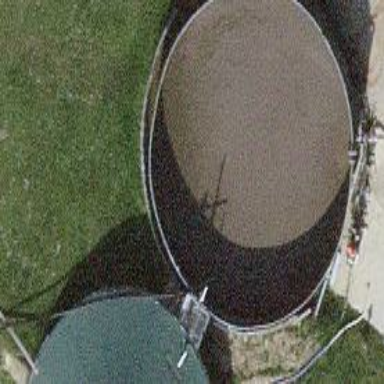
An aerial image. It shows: Storage tank which is man-made and housed in building.